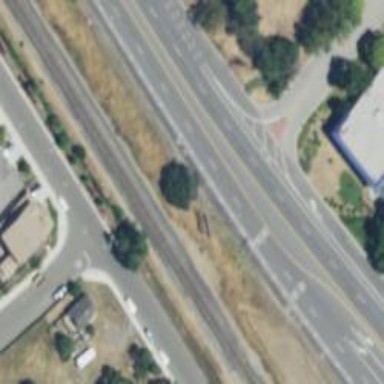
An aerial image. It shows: Asphalt road classified as trunk highway.